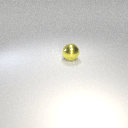
large yellow metal sphere